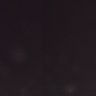
Metastatic tissue present: no